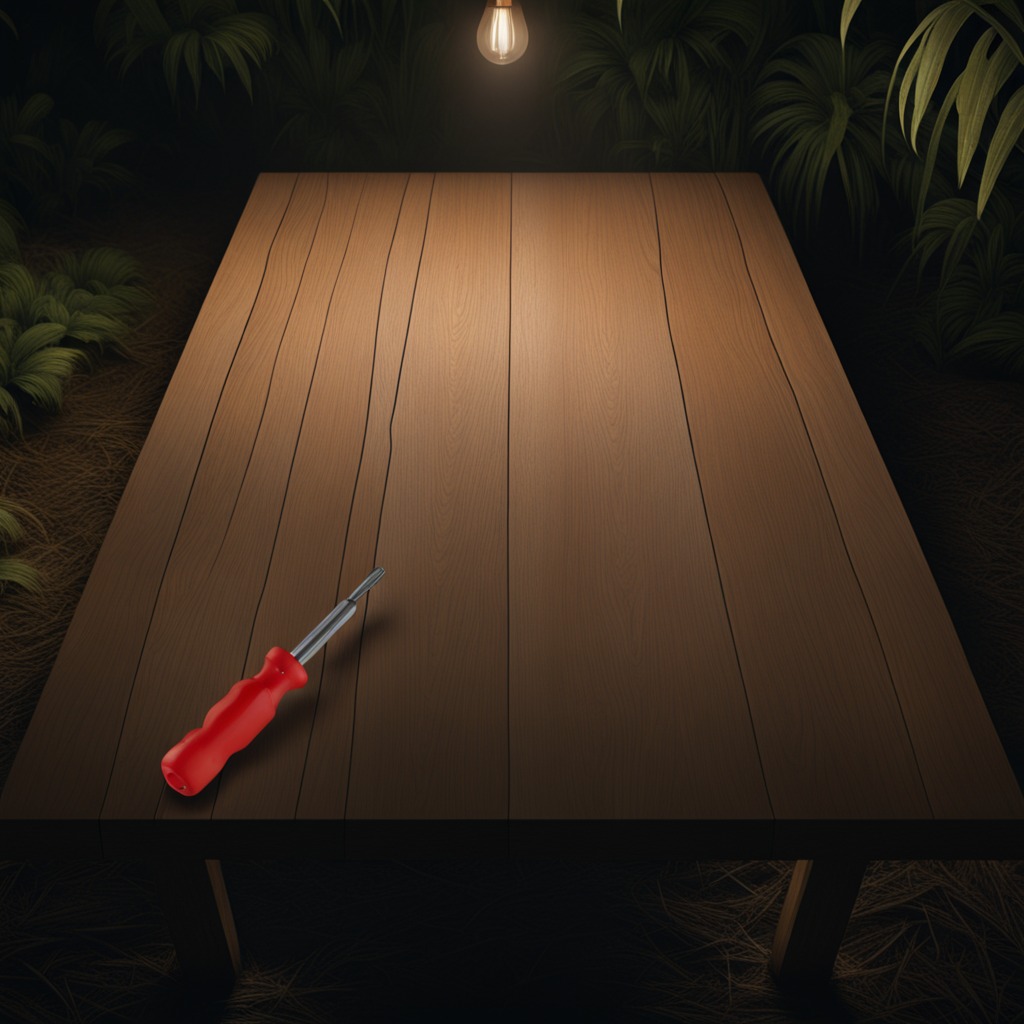
A screwdriver is lying on a wooden table inside a jungle field workshop tent at night.